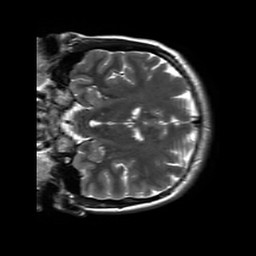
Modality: T2w
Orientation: coronal
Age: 28
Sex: female
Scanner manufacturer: siemens
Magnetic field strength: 3 T
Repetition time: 8.53 s
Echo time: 0.091 s